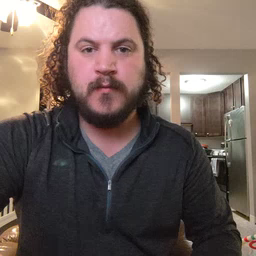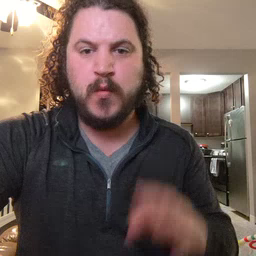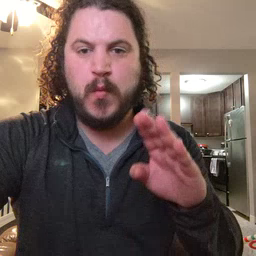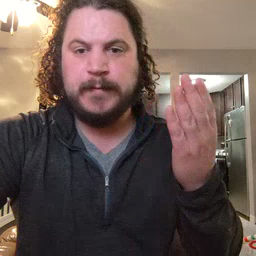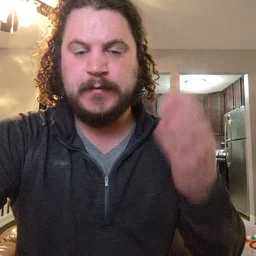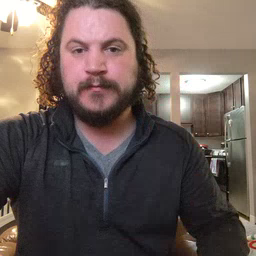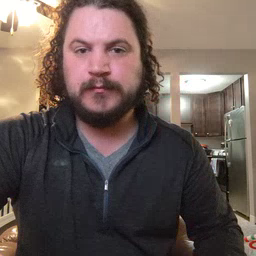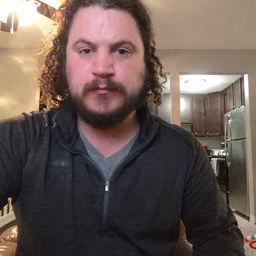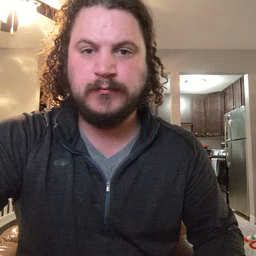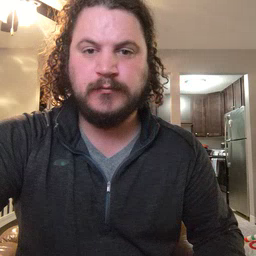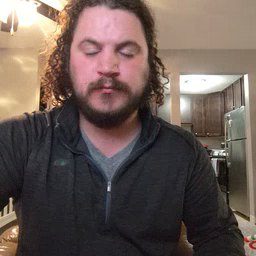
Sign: open